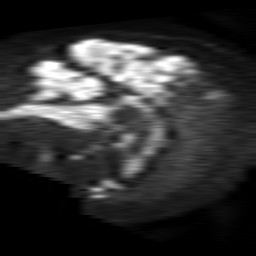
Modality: TRACE
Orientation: sagittal
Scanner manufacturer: philips
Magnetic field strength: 1.5 T
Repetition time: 4.6 s
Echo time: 0.08631 s